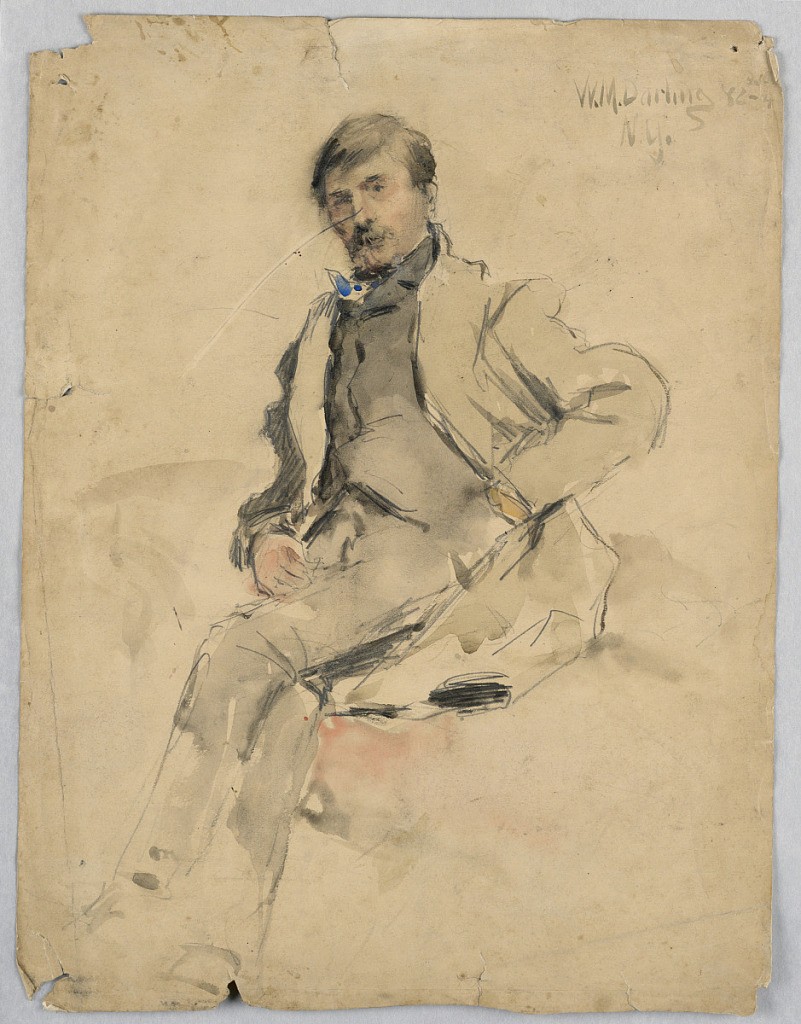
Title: Portrait of W. M. Darling, New York
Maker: James Henry Moser, Canadian, 1854–1913
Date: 1882
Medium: Brush and watercolor, graphite on paper
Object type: Drawing
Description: Man sitting facing slightly left with legs crossed, and his left hand on his hip. Verso: unfinished face of a child, looking slightly left.